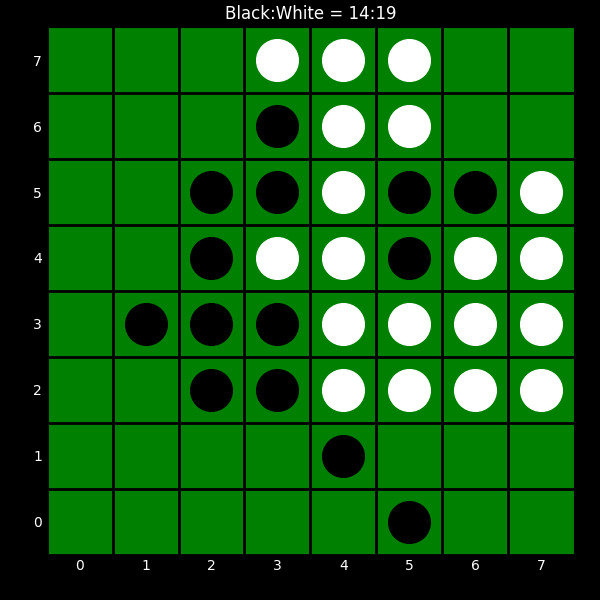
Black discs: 14
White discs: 19